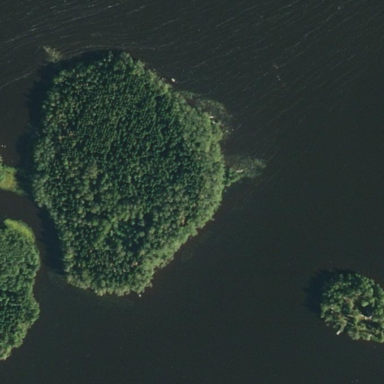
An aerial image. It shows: Islet.